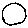
Label: circle